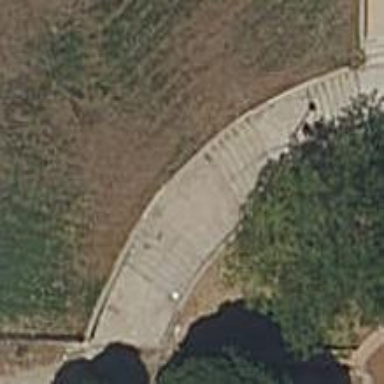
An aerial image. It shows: Steps made of paving stones.